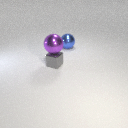
small gray metal cube below large purple metal sphere